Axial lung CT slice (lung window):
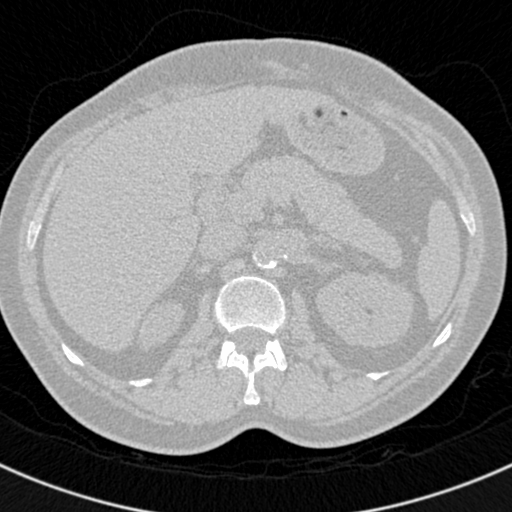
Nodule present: no